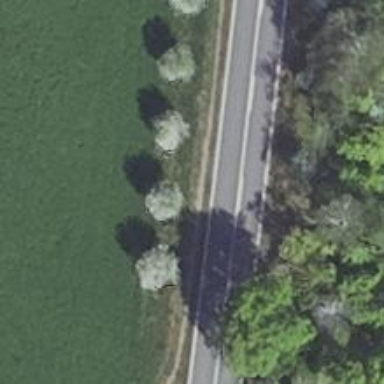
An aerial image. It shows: Secondary road with asphalt surface.